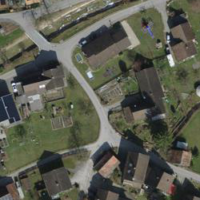
EUNIS habitat code: 55
Species observed at this site:
Daucus carota